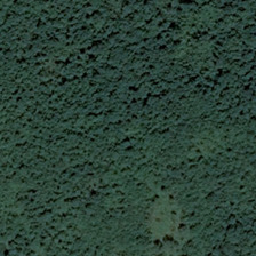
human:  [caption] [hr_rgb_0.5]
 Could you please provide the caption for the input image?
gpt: The forest area is very large.

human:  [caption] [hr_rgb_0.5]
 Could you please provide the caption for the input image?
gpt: The forest area is too large.

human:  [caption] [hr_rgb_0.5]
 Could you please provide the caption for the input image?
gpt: the forest area is very large.

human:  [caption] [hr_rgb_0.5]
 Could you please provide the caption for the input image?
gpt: A large area of forest

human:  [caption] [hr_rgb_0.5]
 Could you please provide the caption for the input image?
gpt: The area of the forest is too large.